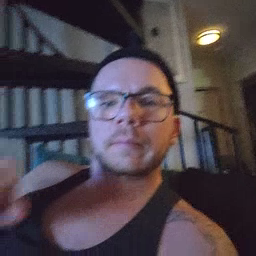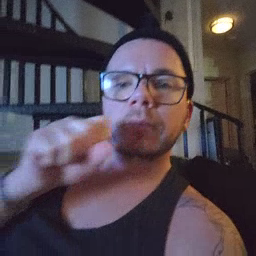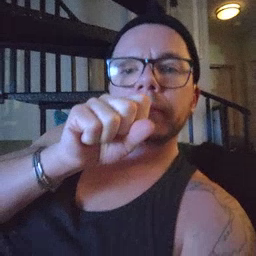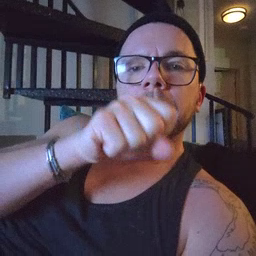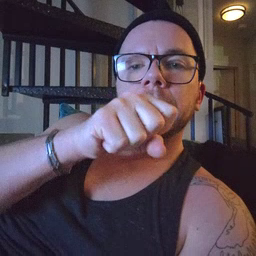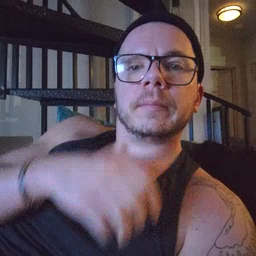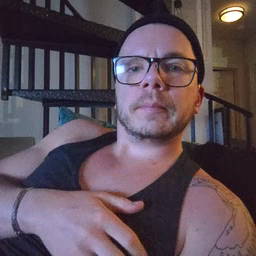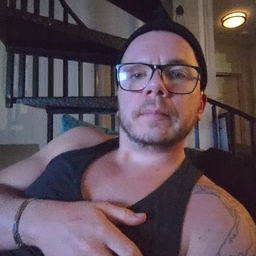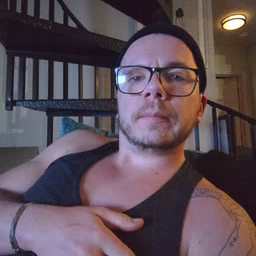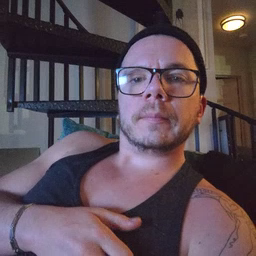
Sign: yes